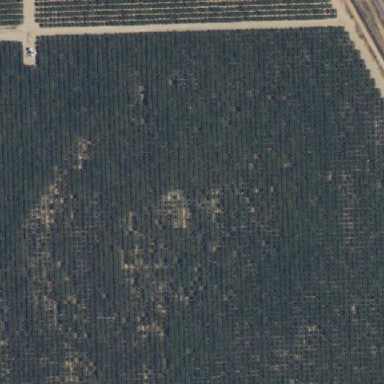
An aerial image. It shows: Orchard.